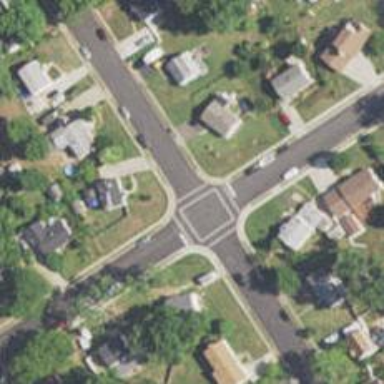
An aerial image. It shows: Marked crossing on the road.